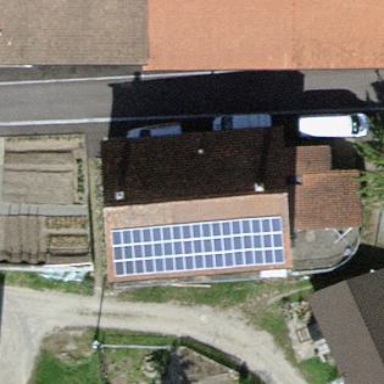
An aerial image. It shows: Farm building with gabled roof.